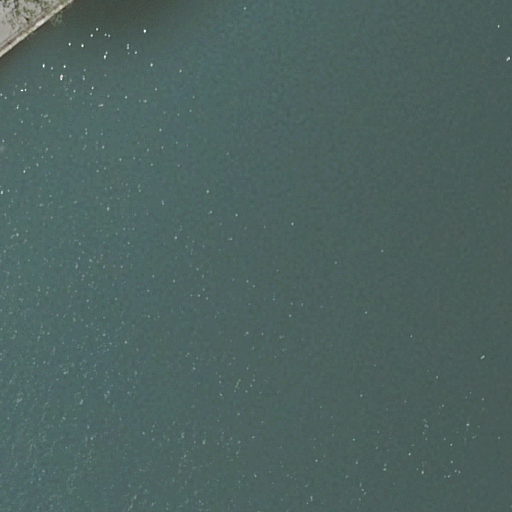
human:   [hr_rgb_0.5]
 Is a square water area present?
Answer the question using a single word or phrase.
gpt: no

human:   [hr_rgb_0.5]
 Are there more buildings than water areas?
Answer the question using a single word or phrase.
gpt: no

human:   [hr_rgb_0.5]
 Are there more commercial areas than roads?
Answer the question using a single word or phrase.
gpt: no

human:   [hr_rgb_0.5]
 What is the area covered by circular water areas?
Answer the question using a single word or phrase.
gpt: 0m2

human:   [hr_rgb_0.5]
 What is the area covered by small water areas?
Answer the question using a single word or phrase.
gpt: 0m2

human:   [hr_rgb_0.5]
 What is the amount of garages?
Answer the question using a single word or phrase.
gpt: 0

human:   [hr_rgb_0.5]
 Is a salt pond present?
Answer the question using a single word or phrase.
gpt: no

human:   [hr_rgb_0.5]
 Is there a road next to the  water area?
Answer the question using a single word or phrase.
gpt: yes

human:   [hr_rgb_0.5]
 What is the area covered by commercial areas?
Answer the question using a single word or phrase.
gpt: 0m2

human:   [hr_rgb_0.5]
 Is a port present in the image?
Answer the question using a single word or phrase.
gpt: no

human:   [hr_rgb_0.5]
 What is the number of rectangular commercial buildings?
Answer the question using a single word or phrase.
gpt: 0

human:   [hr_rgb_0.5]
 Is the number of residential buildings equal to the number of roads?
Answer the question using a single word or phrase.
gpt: no

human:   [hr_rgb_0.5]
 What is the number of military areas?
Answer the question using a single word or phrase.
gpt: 0

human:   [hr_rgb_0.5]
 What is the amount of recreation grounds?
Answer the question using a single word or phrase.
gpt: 0

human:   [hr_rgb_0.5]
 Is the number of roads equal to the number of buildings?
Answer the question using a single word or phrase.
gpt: no

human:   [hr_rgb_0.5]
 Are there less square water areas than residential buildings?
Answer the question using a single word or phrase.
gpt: no

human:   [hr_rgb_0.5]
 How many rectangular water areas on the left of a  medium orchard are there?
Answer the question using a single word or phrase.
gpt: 0

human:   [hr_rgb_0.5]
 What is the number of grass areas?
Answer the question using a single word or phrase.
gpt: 0

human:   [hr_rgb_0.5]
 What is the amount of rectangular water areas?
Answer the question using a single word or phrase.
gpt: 1

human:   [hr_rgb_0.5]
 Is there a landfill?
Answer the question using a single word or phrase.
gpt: no

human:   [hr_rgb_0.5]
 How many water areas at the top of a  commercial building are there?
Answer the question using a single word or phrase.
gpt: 0

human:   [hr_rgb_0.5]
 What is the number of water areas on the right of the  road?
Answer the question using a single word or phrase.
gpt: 0

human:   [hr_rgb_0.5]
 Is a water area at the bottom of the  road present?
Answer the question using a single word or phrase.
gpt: no

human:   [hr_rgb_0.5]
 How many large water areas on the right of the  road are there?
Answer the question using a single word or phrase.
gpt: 0

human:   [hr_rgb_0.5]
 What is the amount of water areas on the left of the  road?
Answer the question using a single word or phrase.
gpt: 0

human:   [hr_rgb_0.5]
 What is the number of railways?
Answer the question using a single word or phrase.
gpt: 0

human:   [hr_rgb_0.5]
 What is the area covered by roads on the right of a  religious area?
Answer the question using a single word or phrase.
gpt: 0m2

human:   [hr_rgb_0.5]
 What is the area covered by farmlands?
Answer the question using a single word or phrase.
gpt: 0m2

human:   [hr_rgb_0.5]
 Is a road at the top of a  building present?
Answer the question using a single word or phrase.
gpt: no

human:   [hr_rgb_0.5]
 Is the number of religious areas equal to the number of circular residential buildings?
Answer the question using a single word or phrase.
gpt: yes

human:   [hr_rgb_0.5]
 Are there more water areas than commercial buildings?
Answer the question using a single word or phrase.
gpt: yes

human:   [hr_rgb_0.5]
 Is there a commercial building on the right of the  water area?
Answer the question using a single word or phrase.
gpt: no

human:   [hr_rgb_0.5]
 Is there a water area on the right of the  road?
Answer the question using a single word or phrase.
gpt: no

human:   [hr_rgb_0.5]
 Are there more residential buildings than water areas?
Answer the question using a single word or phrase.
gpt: no

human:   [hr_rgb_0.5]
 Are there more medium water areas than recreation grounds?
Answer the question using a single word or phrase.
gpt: no

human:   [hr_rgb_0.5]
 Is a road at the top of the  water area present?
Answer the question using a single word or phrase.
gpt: yes